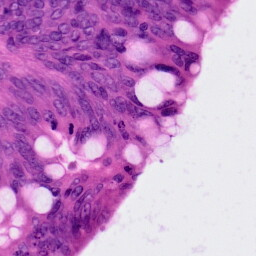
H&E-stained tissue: Colon